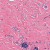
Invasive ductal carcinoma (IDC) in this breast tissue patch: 0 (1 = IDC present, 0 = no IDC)